Question: I am loading partial view with Jquery UI dialog. In partialview post submit I want capture results in 'updateSuccess' function. But function was never called and results was showing on page.
## Parent page
'''
<script type="text/javascript">
function display_dialog() {
$('#my-dialog').dialog({
resizable: false,
modal: true,
show: "blind",
hide: "blind",
open: function (event, ui) {
$(this).load("/ContactSubmission/Index" );
}
});
function updateSuccess(data) {
if (data.Success == true) {
alert("Inside Update");
//now we can close the dialog
$('#my-dialog').dialog( "close" );
//twitter type notification
$('#commonMessage').html("Update Complete");
$('#commonMessage').delay(400).slideDown(400).delay(3000).slideUp(400);
} else {
$("#update-message").html(data.ErrorMessage);
$("#update-message").show();
}
}
</script>
'''
## controller
'''
public ActionResult Index()
{
var contact = new Contact
{
Countries = Context.GetCountries()
};
return PartialView(contact);
}
[HttpPost]
public JsonResult Index(Contact contact)
{
if (ModelState.IsValid)
{
if (contact != null)
{
//Some business logic is here
var result = new { Success = "True", Message = "No Error" };
return Json(result, JsonRequestBehavior.DenyGet);
}
else{
var result = new { Success = "False", Message = "Contact is Null" };
return Json(result, JsonRequestBehavior.DenyGet);
}
}
else
{
var result = new { Success = "False", Message = "Invalid state" };
return Json(result, JsonRequestBehavior.DenyGet);
}
}
'''
## Partial view
'''
@using (Ajax.BeginForm("Index", "ContactSubmission", new AjaxOptions{
InsertionMode = InsertionMode.Replace, HttpMethod = "POST",
OnSuccess = "updateSuccess" },new { enctype = "multipart/form-data",
@class = "form-horizontal", role = "form" }))
{
// Html code is here
<div class="form-group">
<div class="col-sm-4 col-md-offset-5">
<button type="submit" class="btn btn-primary">Submit</button>
<button type="button" class="btn btn-default" id="cancel">Cancel
</button>
</div>
</div>
}
'''
after submit is showing like this on browser

How can I handle the issue and how to call function after submit results?
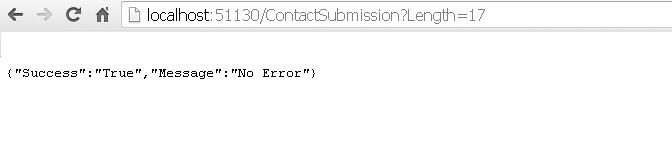
Answer: You need to reference jquery Unobtrusive otherwise the view will change.
<URL>
This has caught me out before and as a result I find it much easier to write my own ajax calls in jQuery so I dont need this reference.
Good Luck